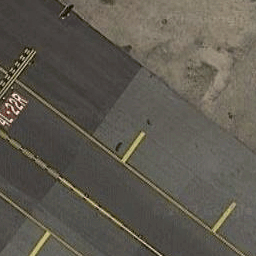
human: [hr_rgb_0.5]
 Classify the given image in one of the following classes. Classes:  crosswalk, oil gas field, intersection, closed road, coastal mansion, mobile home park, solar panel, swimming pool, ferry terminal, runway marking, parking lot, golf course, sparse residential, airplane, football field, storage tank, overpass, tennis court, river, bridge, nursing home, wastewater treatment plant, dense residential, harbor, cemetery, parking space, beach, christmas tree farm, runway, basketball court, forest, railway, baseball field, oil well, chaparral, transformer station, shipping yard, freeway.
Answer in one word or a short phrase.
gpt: runway marking